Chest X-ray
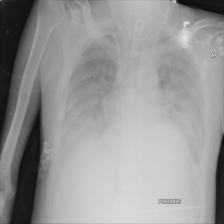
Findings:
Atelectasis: negative
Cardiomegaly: negative
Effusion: positive
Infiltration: negative
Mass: negative
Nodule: negative
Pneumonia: negative
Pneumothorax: negative
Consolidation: negative
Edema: negative
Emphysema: negative
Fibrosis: negative
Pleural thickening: negative
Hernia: negative